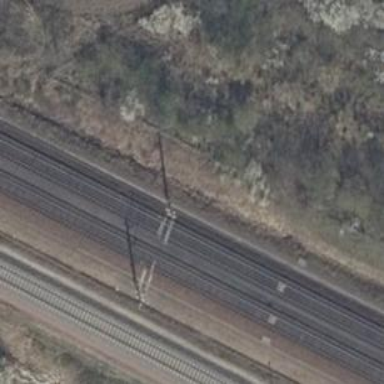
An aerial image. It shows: Milestone along the railway track with catenary mast.